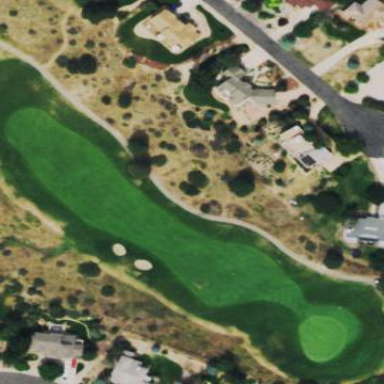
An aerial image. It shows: Grassy area designated as golf fairway.